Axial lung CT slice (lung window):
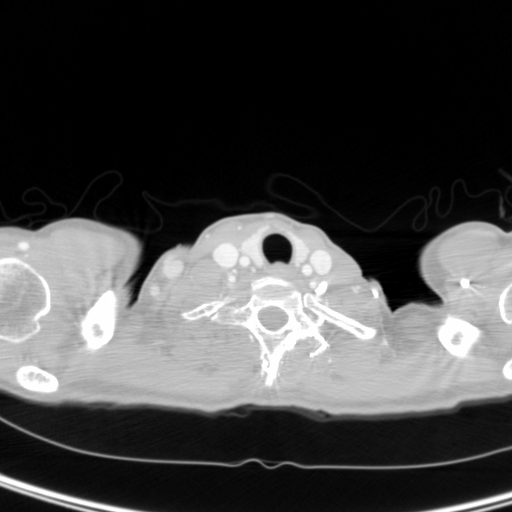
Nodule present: no